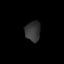
Tissue: lung
Cell type: Endothelial cells
Senescence score: 0.1962
Nuclear area (px): 304
Mean DAPI intensity: 52.467